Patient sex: M
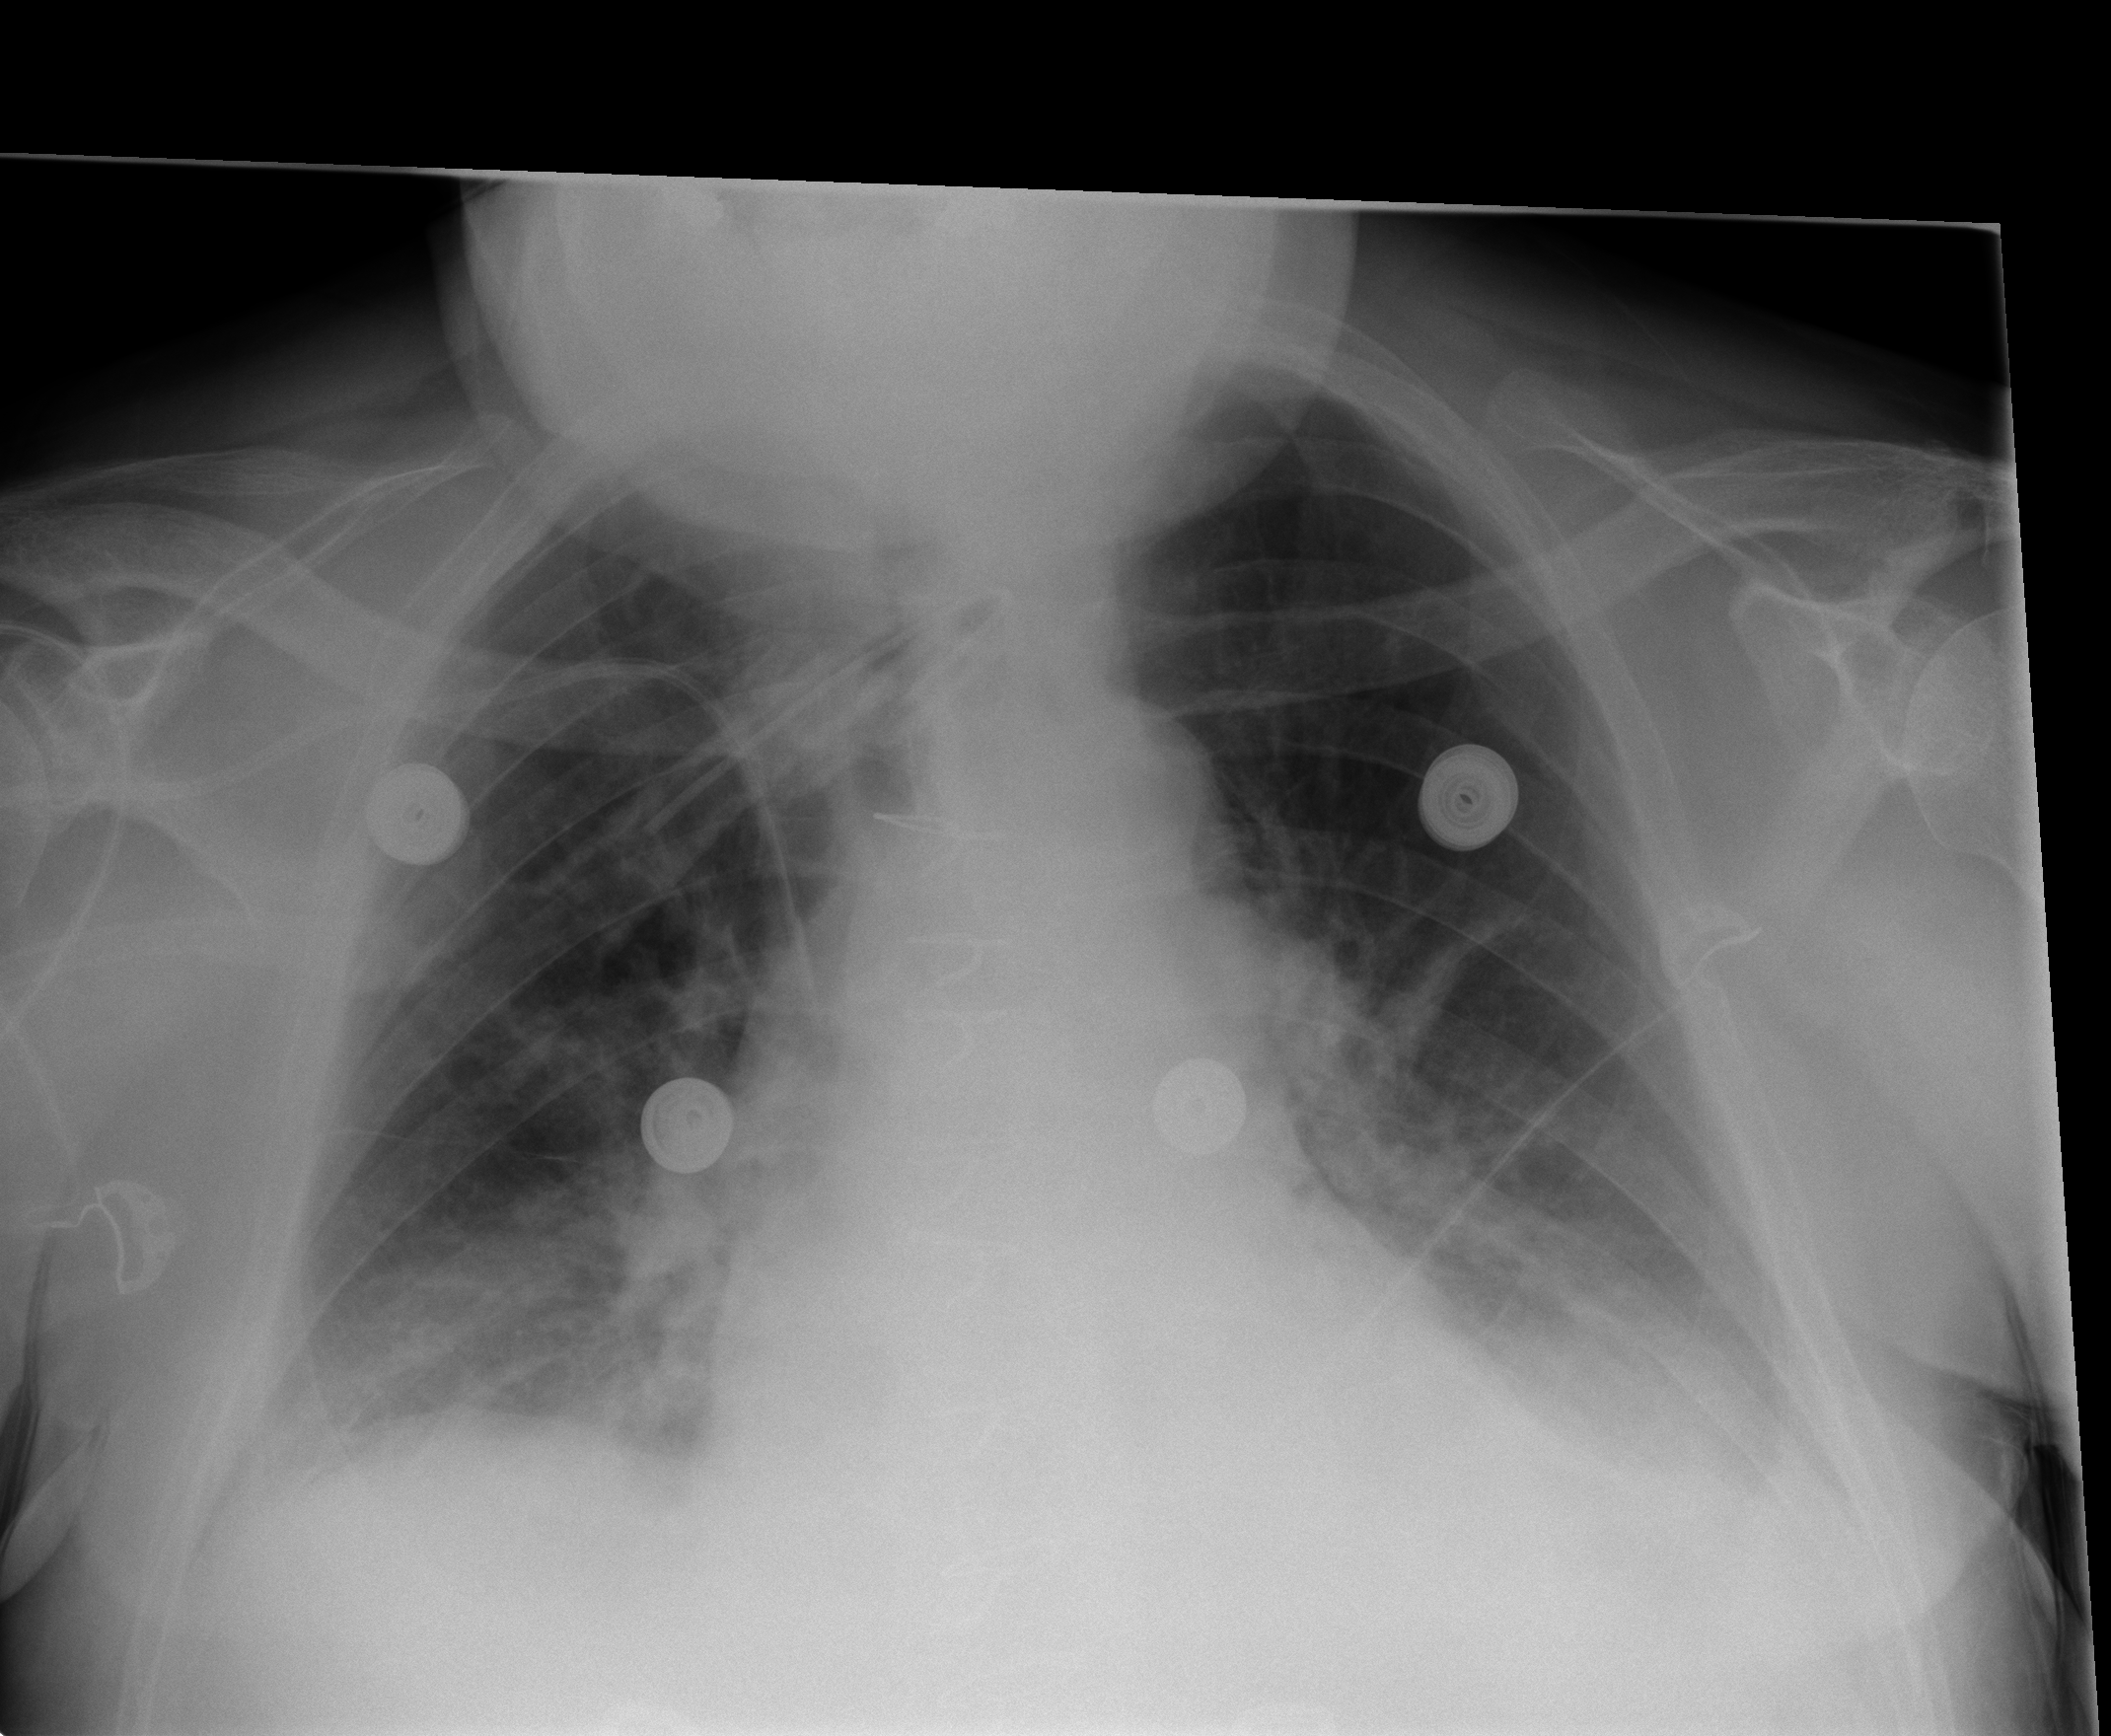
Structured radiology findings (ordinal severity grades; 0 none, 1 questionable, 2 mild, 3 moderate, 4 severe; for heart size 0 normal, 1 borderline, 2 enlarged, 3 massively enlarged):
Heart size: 2
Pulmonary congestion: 1
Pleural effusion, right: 1
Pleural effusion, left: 2
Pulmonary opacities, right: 2
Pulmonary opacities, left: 2
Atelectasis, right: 2
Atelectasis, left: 2